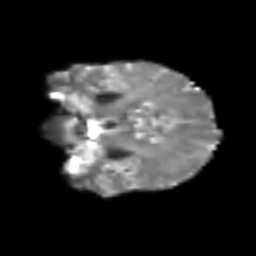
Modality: T2w
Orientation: coronal
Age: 68
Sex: female
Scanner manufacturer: siemens
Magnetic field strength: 3 T
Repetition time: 6.1 s
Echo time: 0.101 s